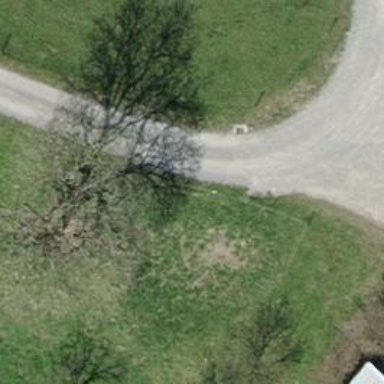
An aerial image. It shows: Gravel track with grade 2 quality.